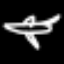
Label: airplane